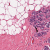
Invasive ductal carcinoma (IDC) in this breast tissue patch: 0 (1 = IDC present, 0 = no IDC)